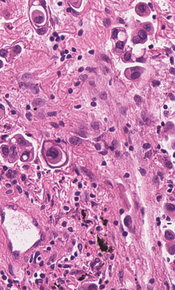
Tumor epithelial tissue: yes
Tumor-associated stroma tissue: yes
Normal tissue: no